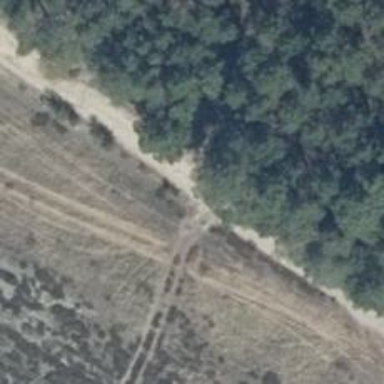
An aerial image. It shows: Sandy track road with grade4 tracktype.